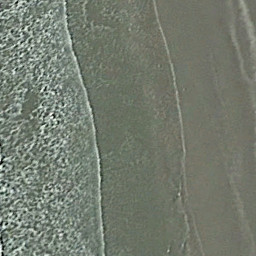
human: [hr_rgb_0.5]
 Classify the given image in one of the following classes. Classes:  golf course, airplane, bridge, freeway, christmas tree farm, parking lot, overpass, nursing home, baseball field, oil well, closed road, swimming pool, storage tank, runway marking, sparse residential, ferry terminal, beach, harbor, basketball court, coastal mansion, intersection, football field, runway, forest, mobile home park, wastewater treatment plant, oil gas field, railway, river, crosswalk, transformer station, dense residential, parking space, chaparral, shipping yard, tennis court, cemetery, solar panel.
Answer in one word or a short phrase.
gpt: beach